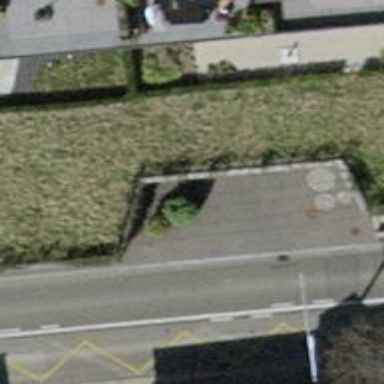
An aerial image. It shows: Parking entrance.